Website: crate-barrel
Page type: address-validator
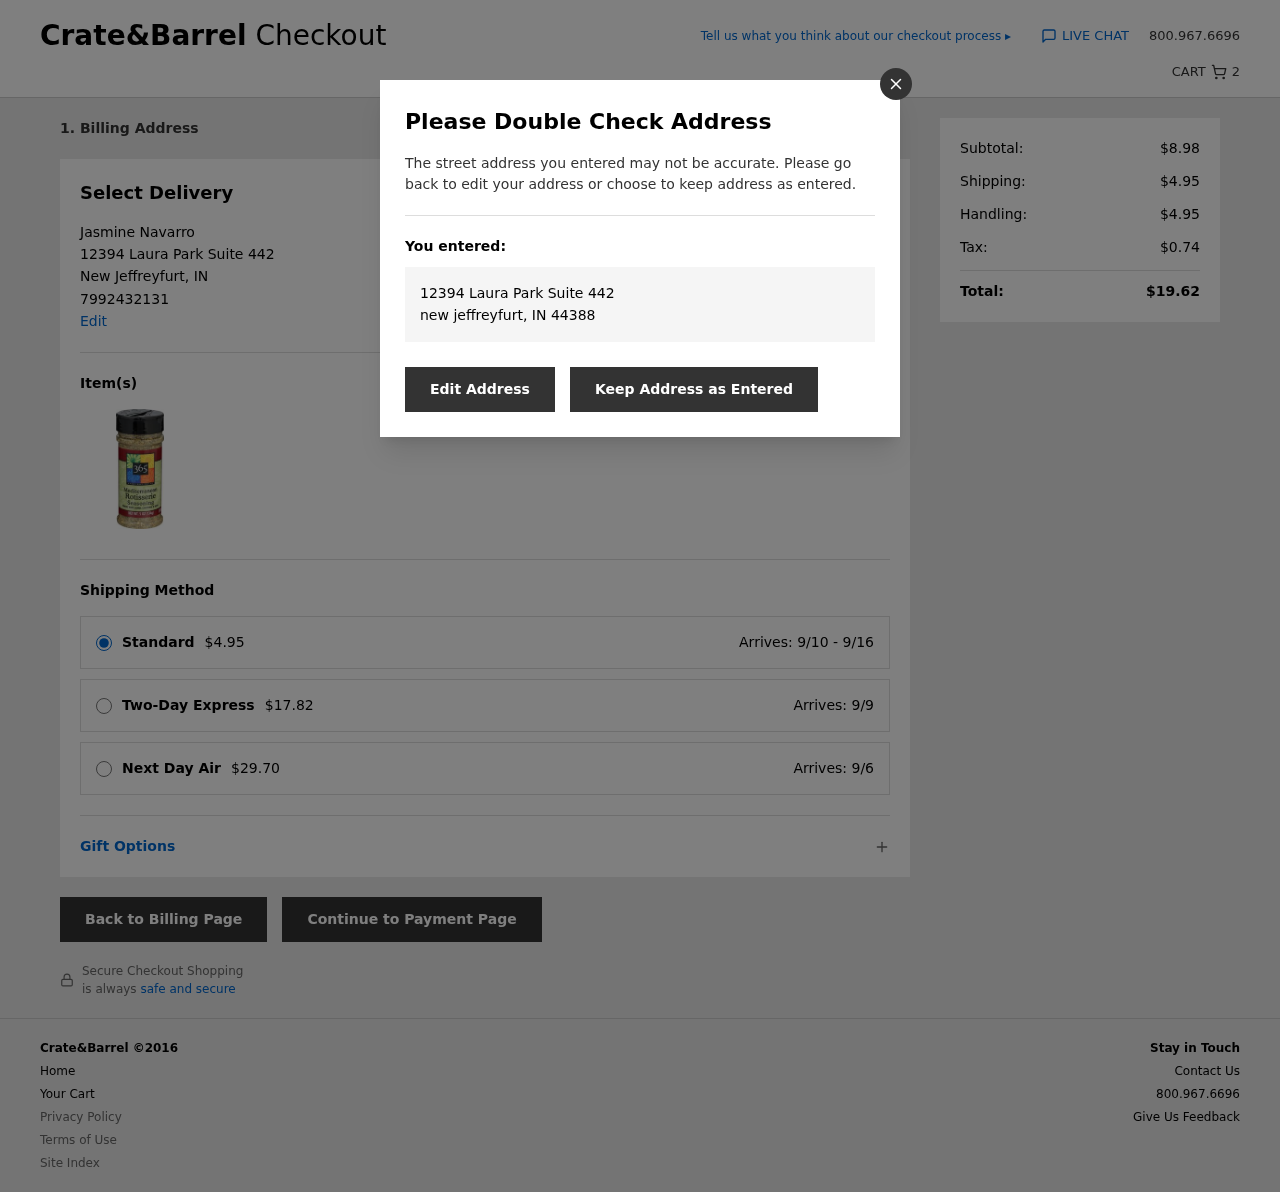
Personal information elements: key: PII_CITY
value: New Jeffreyfurt
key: PII_FULLNAME
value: Jasmine Navarro
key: PII_PHONE
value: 7992432131
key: PII_STATE_ABBR
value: IN
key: PII_STREET
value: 12394 Laura Park Suite 442
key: PII_STREET2
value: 12394 Laura Park Suite 442
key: PII_CITY2
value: new jeffreyfurt
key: PII_STATE_ABBR2
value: IN
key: PII_POSTCODE2
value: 44388
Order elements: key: ORDER_NUM_ITEMS
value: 2
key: ORDER_SHIPPING_COST
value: $4.95
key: ORDER_SHIPPING_DATE
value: Arrives: 9/10 - 9/16
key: ORDER_SHIPPING_EXPRESS
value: $17.82
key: ORDER_DELIVERY_DATE_EXPRESS
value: Arrives: 9/9
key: ORDER_SHIPPING_NEXTDAY
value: $29.70
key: ORDER_DELIVERY_DATE_NEXTDAY
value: Arrives: 9/6
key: ORDER_SUBTOTAL
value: $8.98
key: ORDER_HANDLING
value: $4.95
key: ORDER_TAX
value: $0.74
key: ORDER_TOTAL
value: $19.62